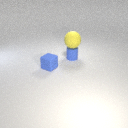
small blue rubber cylinder below large yellow rubber sphere